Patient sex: M
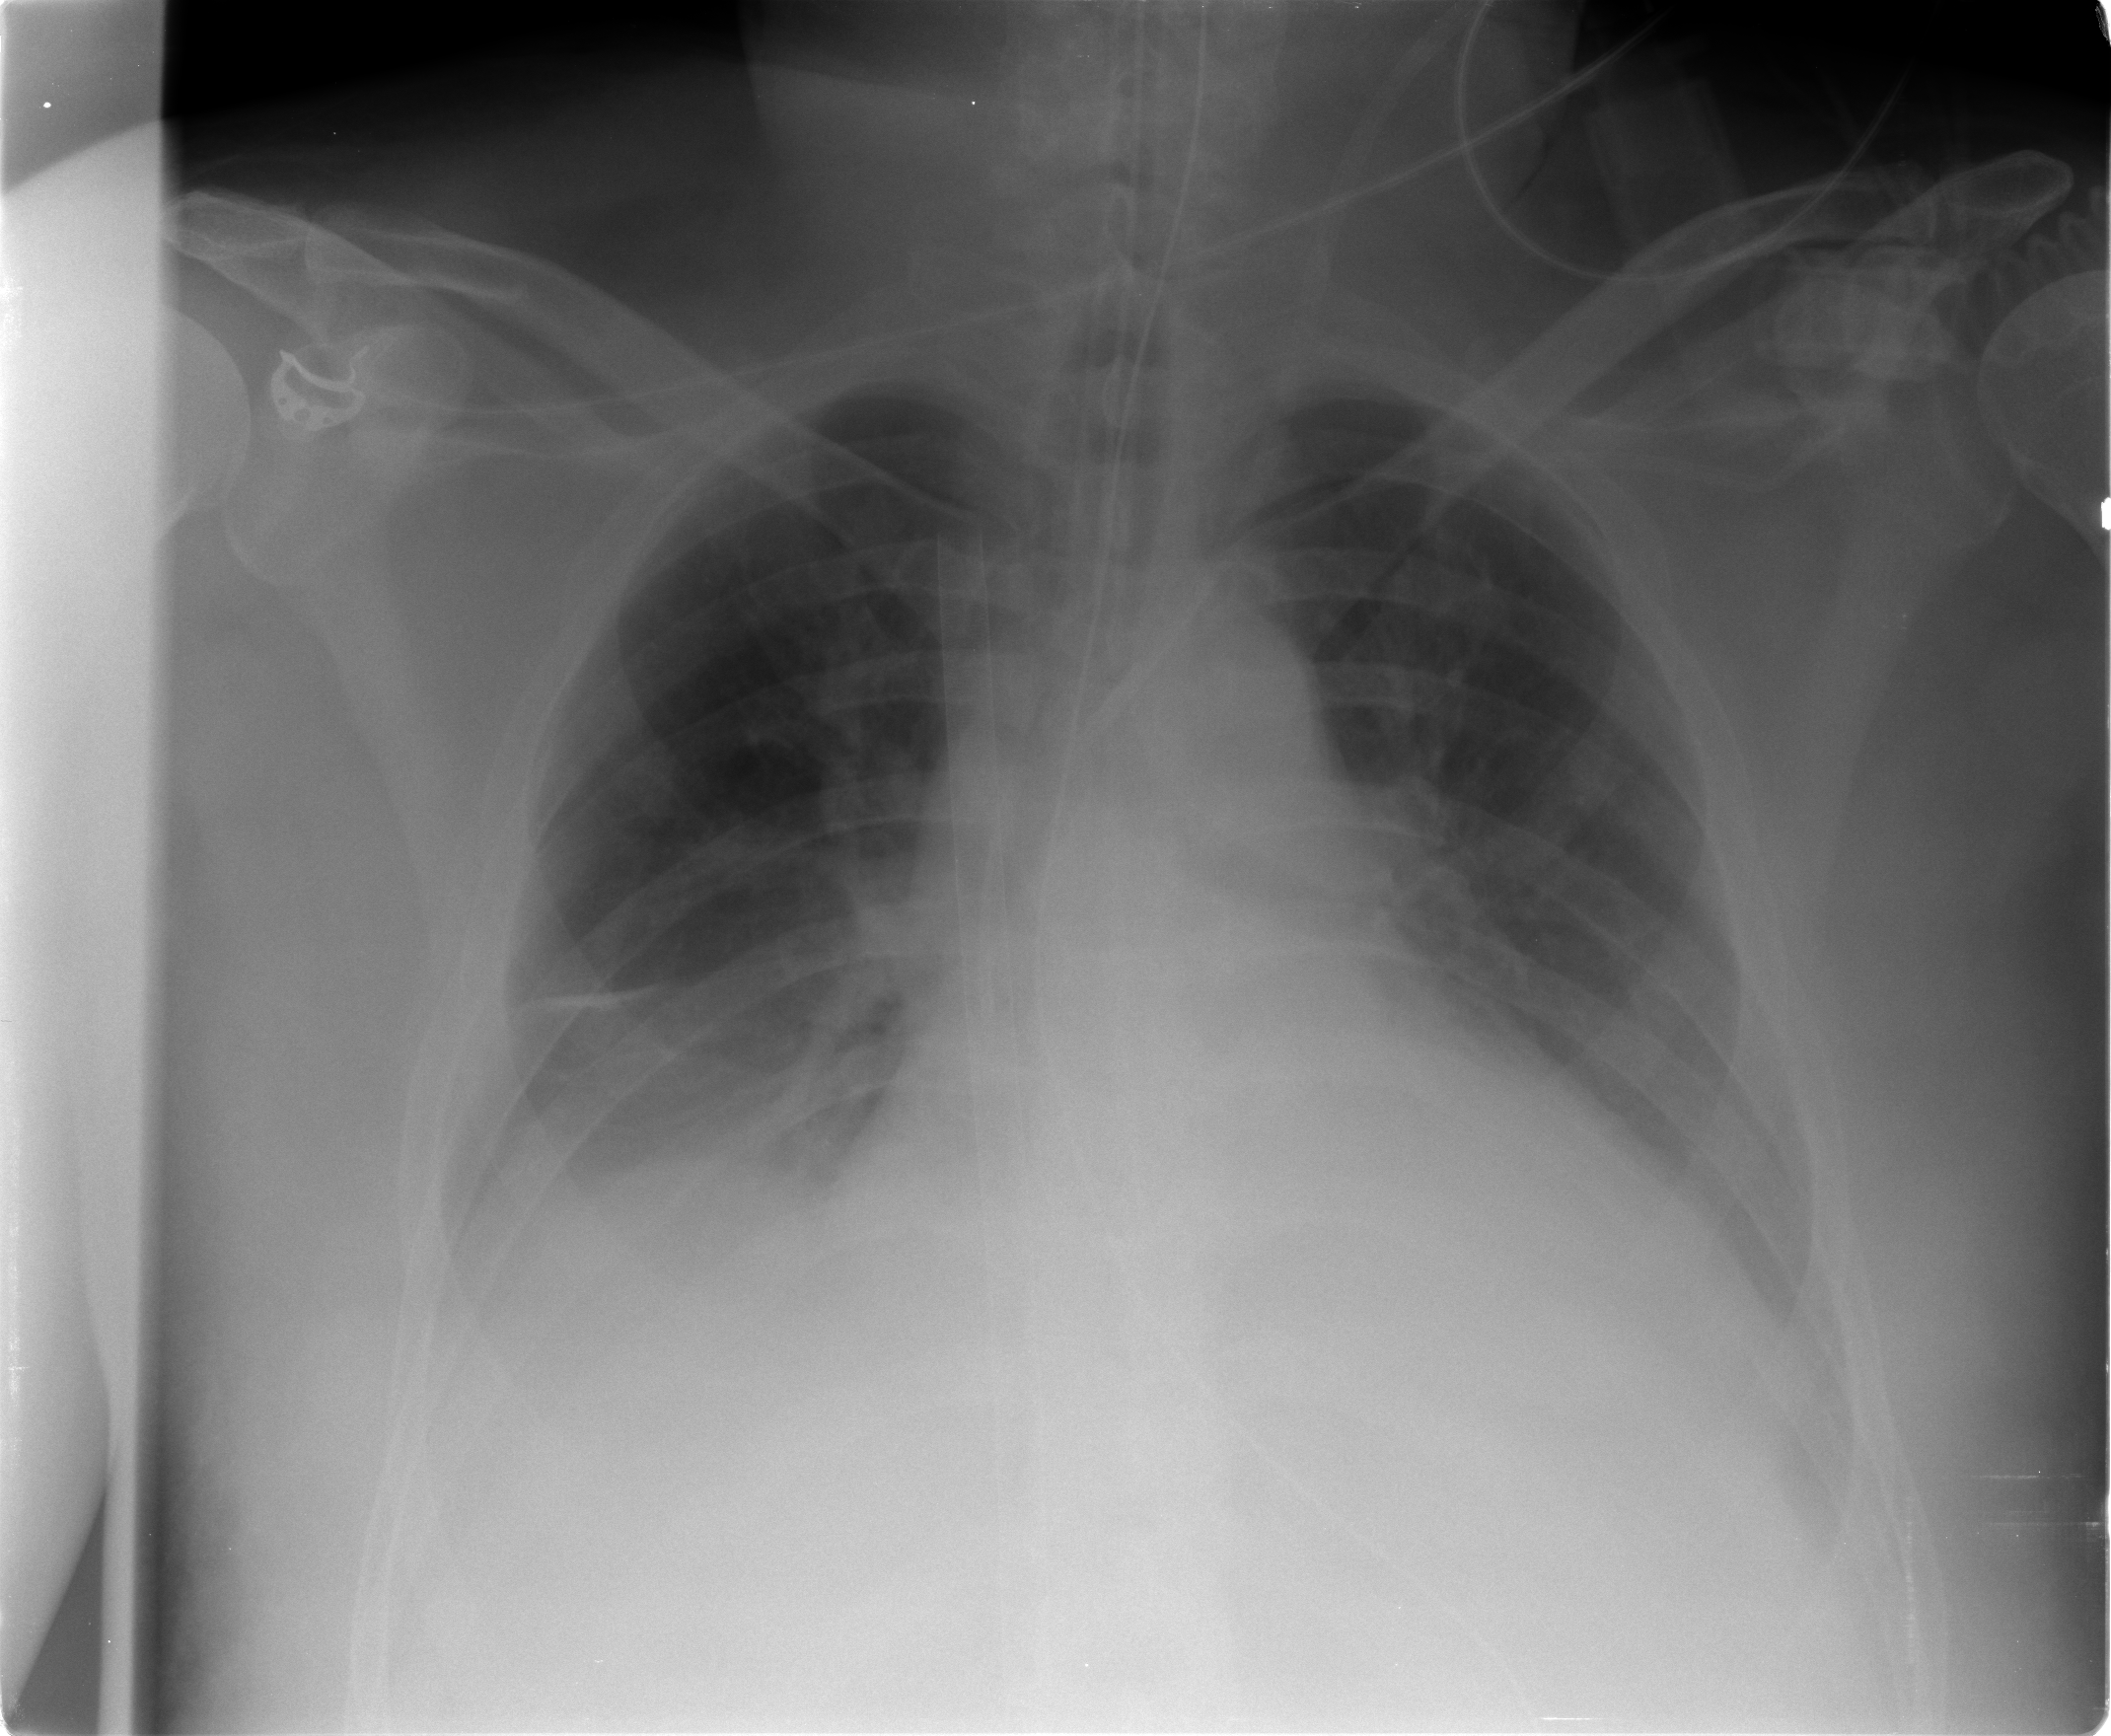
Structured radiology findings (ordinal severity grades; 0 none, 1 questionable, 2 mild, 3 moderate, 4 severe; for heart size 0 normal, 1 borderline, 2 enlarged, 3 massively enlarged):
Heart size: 1
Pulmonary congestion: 0
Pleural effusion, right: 2
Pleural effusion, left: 2
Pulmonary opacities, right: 2
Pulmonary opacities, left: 0
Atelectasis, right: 2
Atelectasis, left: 0